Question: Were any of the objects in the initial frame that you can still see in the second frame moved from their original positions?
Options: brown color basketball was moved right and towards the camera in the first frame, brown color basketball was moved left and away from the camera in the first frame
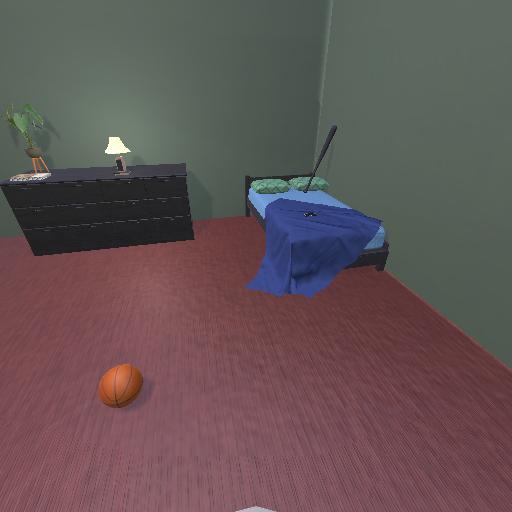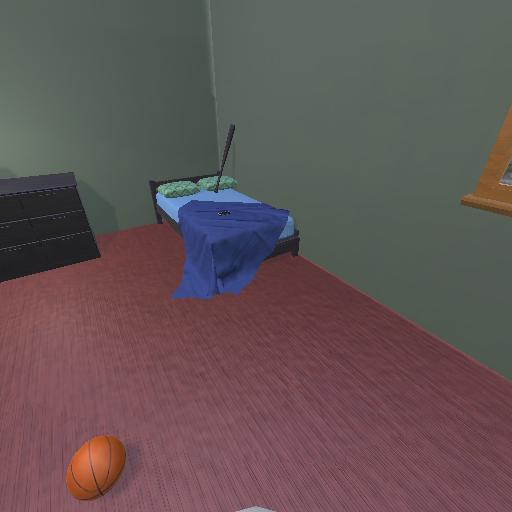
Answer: brown color basketball was moved right and towards the camera in the first frame